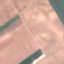
Land use / land cover: AnnualCrop